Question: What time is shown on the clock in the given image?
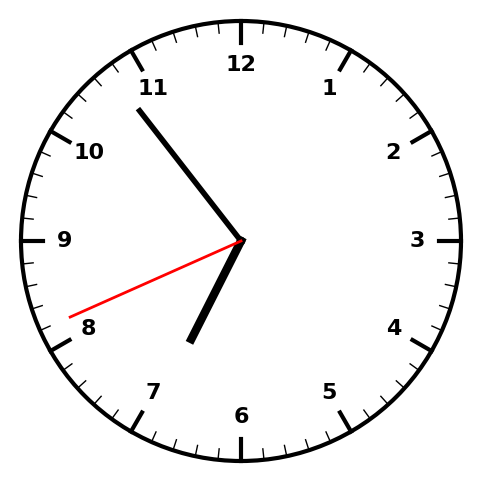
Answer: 06:53:41